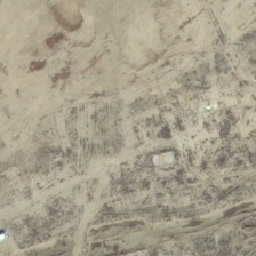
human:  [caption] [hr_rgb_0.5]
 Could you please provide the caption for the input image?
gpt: The wasteland was littered with green dots of bacterial colonies.

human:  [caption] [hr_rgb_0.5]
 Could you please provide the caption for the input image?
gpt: The wasteland was littered with green spotted bacterial colonies.

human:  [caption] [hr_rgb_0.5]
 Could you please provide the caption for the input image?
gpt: the half of the bareland has many dark green grassland with crossing roads and  the smaller half is just dirt .

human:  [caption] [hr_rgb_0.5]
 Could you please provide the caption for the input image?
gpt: A wasteland was littered with green bacterial colonies.

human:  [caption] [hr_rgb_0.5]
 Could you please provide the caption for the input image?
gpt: it is a piece of gray green bareland .